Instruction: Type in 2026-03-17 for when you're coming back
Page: home
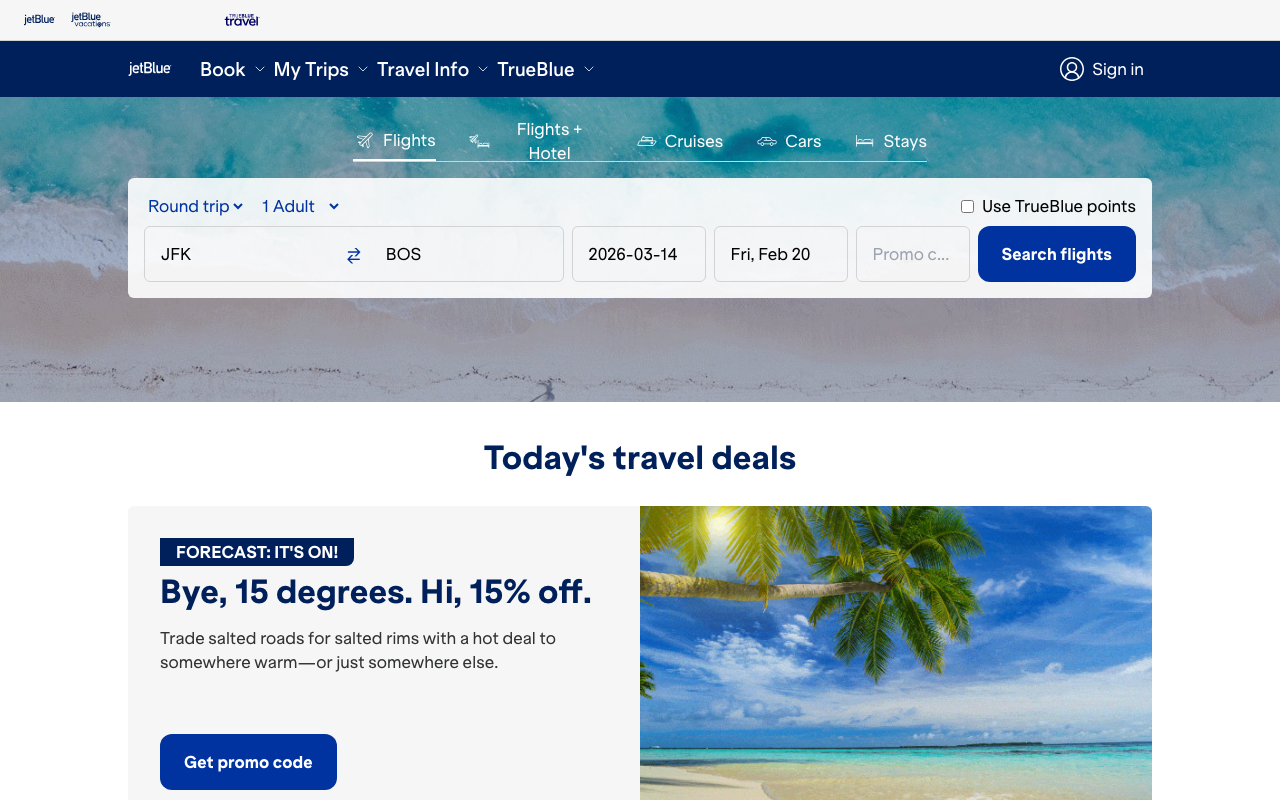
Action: type